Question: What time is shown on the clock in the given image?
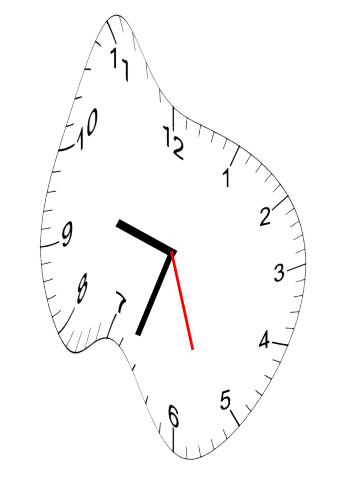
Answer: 09:33:27